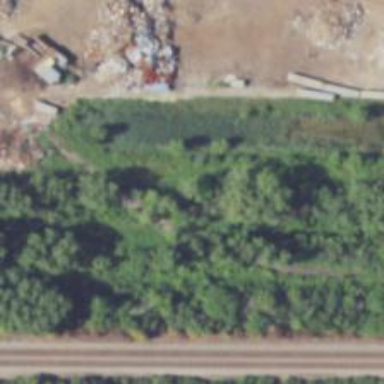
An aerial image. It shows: Disused railway spur.